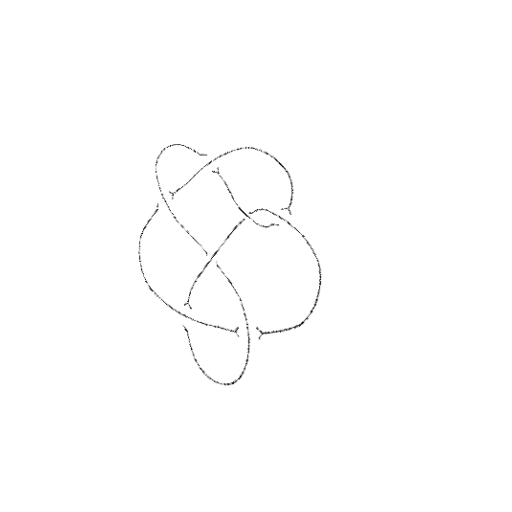
Crossing number: 7